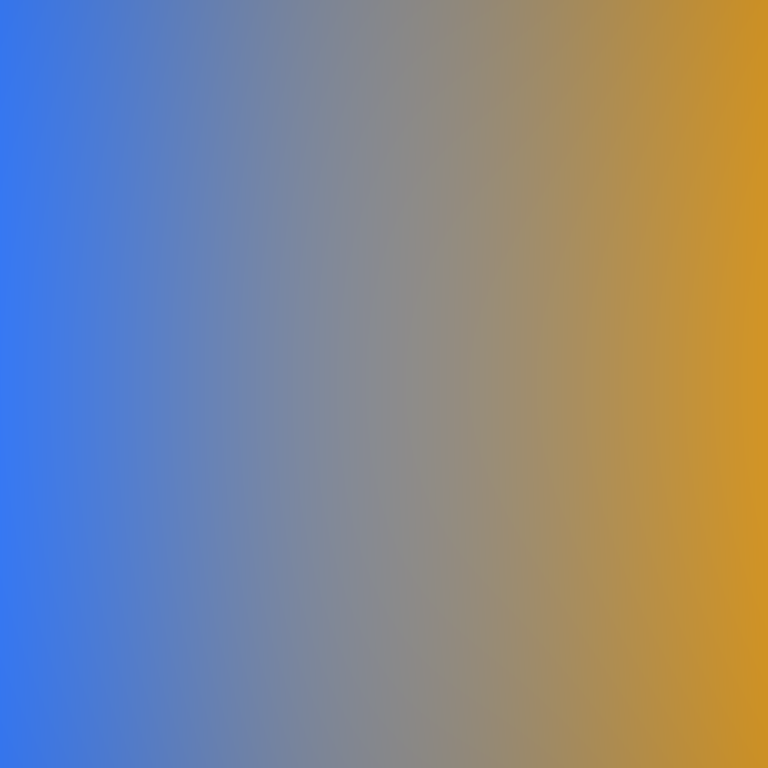
Abstract light effect, smooth gradient from cool blue to warm yellow, calm atmosphere, soft glow, no room, no furniture, no objects.